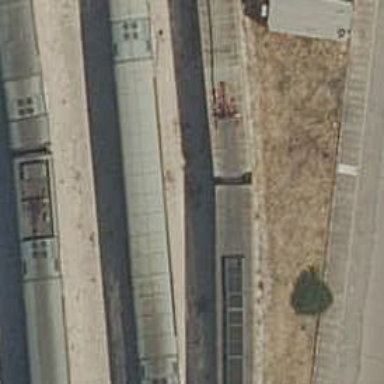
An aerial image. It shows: Railway yard with electrified contact lines.